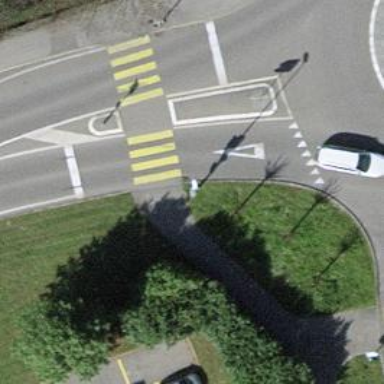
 identified as zebra crossing. It includes island."